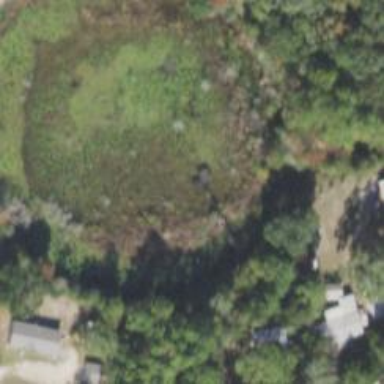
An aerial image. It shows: Marshy wetland area.